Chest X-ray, AP view. Patient: 47 years old, sex F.
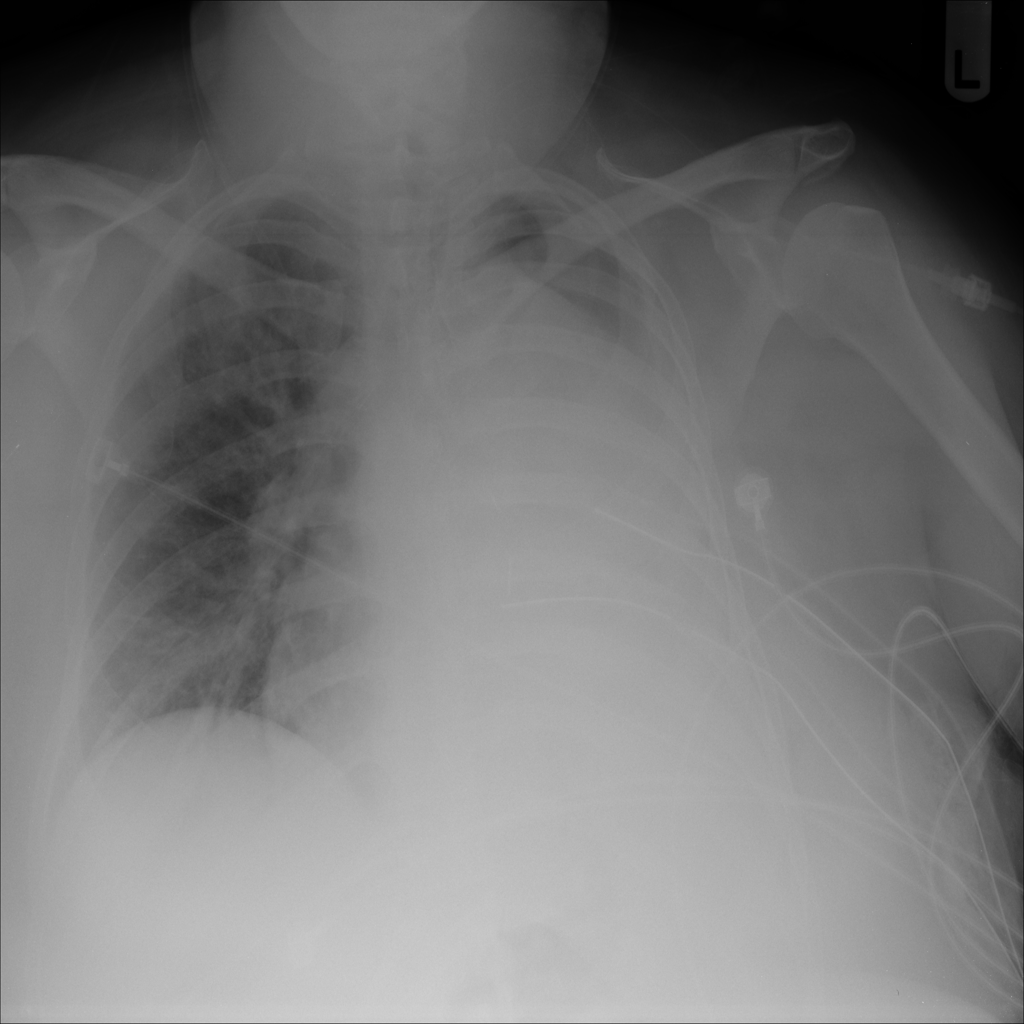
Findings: Atelectasis